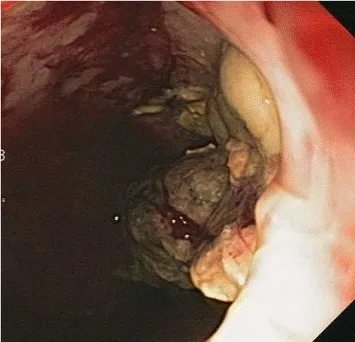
WOPN cavity*.
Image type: endoscopy (gi_endoscopy)